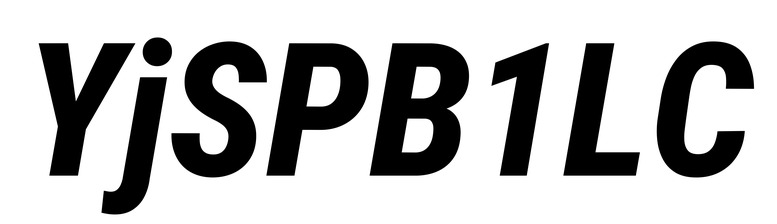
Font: Roboto-Italic_Condensed_ExtraBold_Italic